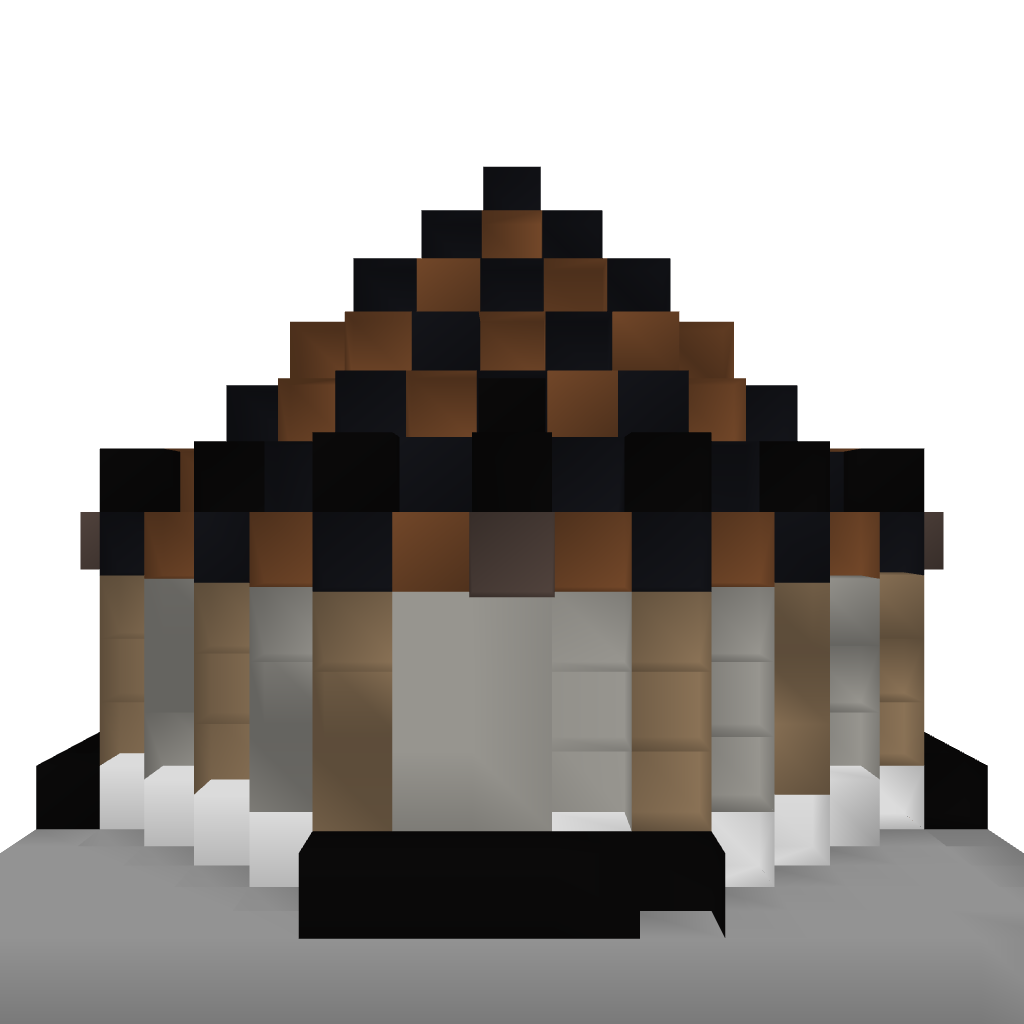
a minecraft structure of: Pony go round!